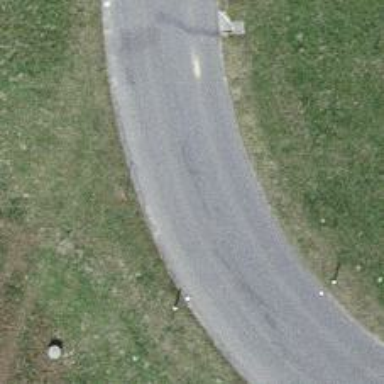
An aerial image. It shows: Tertiary road.